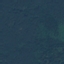
Label: Forest